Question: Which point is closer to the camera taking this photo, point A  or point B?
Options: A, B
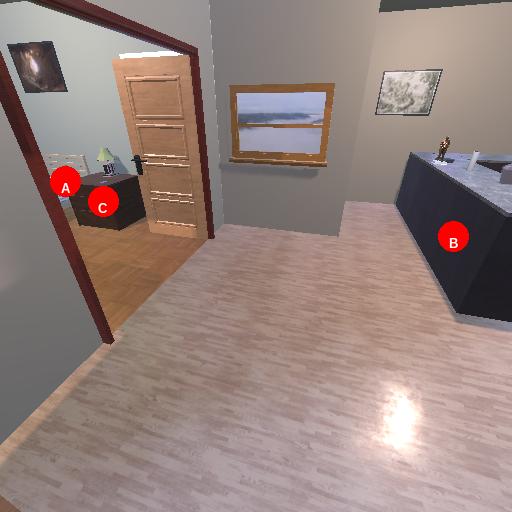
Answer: A